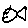
Label: fish